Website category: movie
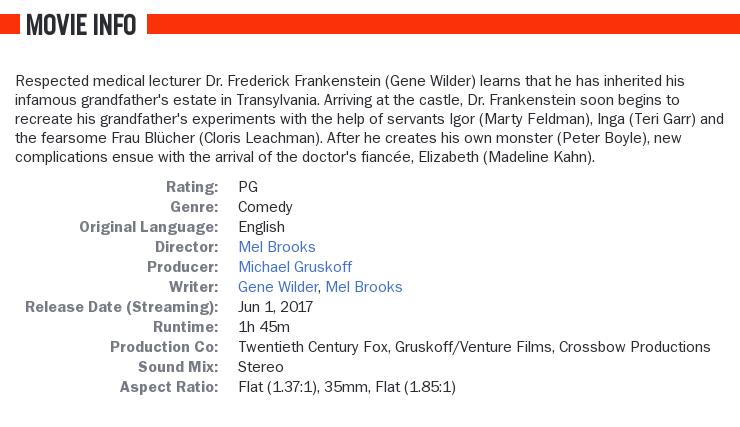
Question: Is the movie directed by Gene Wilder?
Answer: no

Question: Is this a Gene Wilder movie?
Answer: no

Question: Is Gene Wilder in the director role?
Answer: no

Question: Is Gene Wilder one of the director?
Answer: no

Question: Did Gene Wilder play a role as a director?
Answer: no